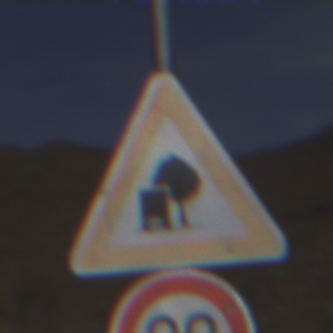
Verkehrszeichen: UnzureichendesLichtraumprofil
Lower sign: Geschwindigkeit80
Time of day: Midday
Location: Outdoor (Nature)
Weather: Clear
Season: NotSpecified
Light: Natural